Question: I am following answer posted here. <URL>
Everything is same but
'''
Struts2 & Tiles plugin - 2.3.4.1
'''
1.6
UTF-8
3.1.2.RELEASE
2.3.4.1
1.6.6
2.2.2
'''
<!-- Start Extras -->
<dependency>
<groupId>junit</groupId>
<artifactId>junit</artifactId>
<version>4.10</version>
</dependency>
<dependency>
<groupId>javax</groupId>
<artifactId>javaee-web-api</artifactId>
<version>6.0</version>
<scope>provided</scope>
</dependency>
<!-- End Extras -->
<!-- Start sl4j dependencies -->
<dependency>
<groupId>log4j</groupId>
<artifactId>log4j</artifactId>
<version>1.2.17</version>
</dependency>
<!-- End sl4j dependencies -->
<!-- Start Struts2 dependencies -->
<dependency>
<groupId>org.apache.struts</groupId>
<artifactId>struts2-core</artifactId>
<version>${struts2.version}</version>
</dependency>
<!-- End struts2 dependencies -->
<!-- Start Tiles dependencies -->
<dependency>
<groupId>org.slf4j</groupId>
<artifactId>slf4j-simple</artifactId>
<version>${slf4j.version}</version>
</dependency>
<dependency>
<groupId>org.apache.struts</groupId>
<artifactId>struts2-tiles-plugin</artifactId>
<version>${struts2.version}</version>
</dependency>
<dependency>
<groupId>org.apache.tiles</groupId>
<artifactId>tiles-core</artifactId>
<version>${tiles.version}</version>
</dependency>
<dependency>
<groupId>org.apache.tiles</groupId>
<artifactId>tiles-extras</artifactId>
<version>${tiles.version}</version>
</dependency>
<dependency>
<groupId>org.apache.tiles</groupId>
<artifactId>tiles-servlet</artifactId>
<version>${tiles.version}</version>
</dependency>
<!-- End Tiles dependencies -->
'''
'''
Oct 29, 2012 9:51:19 PM org.apache.catalina.core.StandardContext listenerStart
SEVERE: Exception sending context initialized event to listener instance of class org.apache.tiles.extras.complete.CompleteAutoloadTilesListener
java.lang.NullPointerException
at org.apache.tiles.el.JspExpressionFactoryFactory.getExpressionFactory(JspExpressionFactoryFactory.java:61)
at org.apache.tiles.extras.complete.CompleteAutoloadTilesContainerFactory.createELEvaluator(CompleteAutoloadTilesContainerFactory.java:268)
at org.apache.tiles.extras.complete.CompleteAutoloadTilesContainerFactory.createAttributeEvaluatorFactory(CompleteAutoloadTilesContainerFactory.java:204)
at org.apache.tiles.factory.BasicTilesContainerFactory.createContainer(BasicTilesContainerFactory.java:106)
at org.apache.tiles.startup.AbstractTilesInitializer.createContainer(AbstractTilesInitializer.java:124)
at org.apache.tiles.startup.AbstractTilesInitializer.initialize(AbstractTilesInitializer.java:70)
at org.apache.tiles.web.startup.AbstractTilesListener.contextInitialized(AbstractTilesListener.java:62)
at org.apache.catalina.core.StandardContext.listenerStart(StandardContext.java:4791)
at org.apache.catalina.core.StandardContext.startInternal(StandardContext.java:5285)
at org.apache.catalina.util.LifecycleBase.start(LifecycleBase.java:150)
at org.apache.catalina.core.ContainerBase$StartChild.call(ContainerBase.java:1559)
at org.apache.catalina.core.ContainerBase$StartChild.call(ContainerBase.java:1549)
at java.util.concurrent.FutureTask$Sync.innerRun(FutureTask.java:303)
at java.util.concurrent.FutureTask.run(FutureTask.java:138)
at java.util.concurrent.ThreadPoolExecutor$Worker.runTask(ThreadPoolExecutor.java:886)
at java.util.concurrent.ThreadPoolExecutor$Worker.run(ThreadPoolExecutor.java:908)
at java.lang.Thread.run(Thread.java:662)
Oct 29, 2012 9:51:19 PM org.apache.catalina.core.StandardContext startInternal
SEVERE: Error listenerStart
Oct 29, 2012 9:51:19 PM org.apache.catalina.core.StandardContext startInternal
SEVERE: Context [/2_Sruts2_Tiles_JSP] startup failed due to previous errors
'''

'''
<listener>
<listener-class>org.apache.tiles.extras.complete.CompleteAutoloadTilesListener</listener-class>
</listener>
<filter>
<filter-name>struts2</filter-name>
<filter-class>org.apache.struts2.dispatcher.ng.filter.StrutsPrepareAndExecuteFilter</filter-class>
</filter>
<filter-mapping>
<filter-name>struts2</filter-name>
<url-pattern>/*</url-pattern>
</filter-mapping>
'''
'''
<project xmlns="http://maven.apache.org/POM/4.0.0" xmlns:xsi="http://www.w3.org/2001/XMLSchema-instance"
xsi:schemaLocation="http://maven.apache.org/POM/4.0.0 http://maven.apache.org/maven-v4_0_0.xsd">
<modelVersion>4.0.0</modelVersion>
<groupId>com.myapp</groupId>
<artifactId>Struts2_Old_Tiles_JSP_Freemarker</artifactId>
<packaging>war</packaging>
<version>1.0</version>
<name>Struts2_Old_Tiles_JSP_Freemarker WebApp</name>
<url>http://maven.apache.org</url>
<properties>
<java.version>1.6</java.version>
<endorsed.dir>${project.build.directory}/endorsed</endorsed.dir>
<project.build.sourceEncoding>UTF-8</project.build.sourceEncoding>
<netbeans.hint.deploy.server>gfv3ee6</netbeans.hint.deploy.server>
</properties>
<dependencies>
<dependency>
<groupId>org.apache.struts</groupId>
<artifactId>struts2-core</artifactId>
<version>2.3.1.2</version>
</dependency>
<dependency>
<groupId>org.apache.struts</groupId>
<artifactId>struts2-tiles-plugin</artifactId>
<version>2.3.1.2</version>
</dependency>
<dependency>
<groupId>org.apache.tiles</groupId>
<artifactId>tiles-api</artifactId>
<version>2.2.2</version>
</dependency>
<dependency>
<groupId>org.apache.tiles</groupId>
<artifactId>tiles-core</artifactId>
<version>2.2.2</version>
</dependency>
<dependency>
<groupId>org.apache.tiles</groupId>
<artifactId>tiles-extras</artifactId>
<version>2.2.2</version>
</dependency>
<dependency>
<groupId>org.apache.tiles</groupId>
<artifactId>tiles-jsp</artifactId>
<version>2.2.2</version>
</dependency>
<dependency>
<groupId>org.apache.tiles</groupId>
<artifactId>tiles-ognl</artifactId>
<version>2.2.2</version>
</dependency>
<dependency>
<groupId>org.apache.tiles</groupId>
<artifactId>tiles-servlet</artifactId>
<version>2.2.2</version>
</dependency>
<dependency>
<groupId>org.slf4j</groupId>
<artifactId>slf4j-api</artifactId>
<version>1.6.4</version>
</dependency>
<dependency>
<groupId>org.slf4j</groupId>
<artifactId>slf4j-simple</artifactId>
<version>1.6.4</version>
</dependency>
<dependency>
<groupId>log4j</groupId>
<artifactId>log4j</artifactId>
<version>1.2.14</version>
</dependency>
<dependency>
<groupId>org.apache.tiles</groupId>
<artifactId>tiles-freemarker</artifactId>
<version>2.2.2</version>
</dependency>
<dependency>
<groupId>javax</groupId>
<artifactId>javaee-web-api</artifactId>
<version>6.0</version>
<scope>provided</scope>
</dependency>
</dependencies>
<build>
<finalName>Struts2_Old_Tiles_JSP_Freemarker</finalName>
<plugins>
<plugin>
<groupId>org.apache.maven.plugins</groupId>
<artifactId>maven-compiler-plugin</artifactId>
<version>2.5.1</version>
<configuration>
<source>${java.version}</source>
<target>${java.version}</target>
<compilerArguments>
<endorseddirs>${endorsed.dir}</endorseddirs>
</compilerArguments>
</configuration>
</plugin>
<plugin>
<groupId>org.apache.maven.plugins</groupId>
<artifactId>maven-war-plugin</artifactId>
<version>2.1.1</version>
<configuration>
<failOnMissingWebXml>false</failOnMissingWebXml>
</configuration>
</plugin>
<plugin>
<groupId>org.apache.tomcat.maven</groupId>
<artifactId>tomcat7-maven-plugin</artifactId>
<version>2.0</version>
</plugin>
</plugins>
</build>
</project>
'''
'''
<?xml version="1.0" encoding="UTF-8" ?>
<!DOCTYPE struts PUBLIC
"-//Apache Software Foundation//DTD Struts Configuration 2.3//EN"
"http://struts.apache.org/dtds/struts-2.3.dtd">
<struts>
<constant name="struts.devMode" value="true"/>
<constant name="struts.ui.theme" value="simple"/>
<constant name="struts.enable.SlashesInActionNames" value="true"/>
<constant name="struts.mapper.alwaysSelectFullNamespace" value="false"/>
<package name="basicstruts2" namespace="/" extends="tiles-default">
<result-types>
<result-type name="tiles" default="true" class="org.apache.struts2.views.tiles.TilesResult"/>
</result-types>
<action name="/**" class="com.kenmcwilliams.tiles.action.Test">
<result>{1}</result>
</action>
</package>
</struts>
'''
'''
<?xml version="1.0" encoding="UTF-8"?>
<web-app version="2.5" xmlns="http://java.sun.com/xml/ns/javaee" xmlns:xsi="http://www.w3.org/2001/XMLSchema-instance"
xsi:schemaLocation="http://java.sun.com/xml/ns/javaee http://java.sun.com/xml/ns/javaee/web-app_2_5.xsd">
<listener>
<listener-class>org.apache.tiles.extras.complete.CompleteAutoloadTilesListener</listener-class>
</listener>
<filter>
<filter-name>struts2</filter-name>
<filter-class>org.apache.struts2.dispatcher.ng.filter.StrutsPrepareAndExecuteFilter</filter-class>
</filter>
<filter-mapping>
<filter-name>struts2</filter-name>
<url-pattern>/*</url-pattern>
</filter-mapping>
</web-app>
'''
'''
<?xml version="1.0" encoding="UTF-8"?>
<!DOCTYPE tiles-definitions PUBLIC
"-//Apache Software Foundation//DTD Tiles Configuration 2.1//EN"
"http://tiles.apache.org/dtds/tiles-config_2_1.dtd">
<tiles-definitions>
<definition name="baseLayout" template="/WEB-INF/content/tiles/template.jsp">
<put-attribute name="title" value="Default Title"/>
<put-attribute name="header" value="/WEB-INF/content/tiles/header.jsp"/>
<put-attribute name="body" value="/WEB-INF/content/tiles/body.jsp"/>
<put-attribute name="footer" value="/WEB-INF/content/tiles/footer.jsp"/>
<put-attribute name="variable" expression="OGNL:greeting"/>
</definition>
<definition name="test" extends="baseLayout">
<put-attribute name="title" value="Test Title"/>
</definition>
<definition name="WILDCARD:package/*" extends="baseLayout">
<put-attribute name="title" value="{1}" type="string"/>
<put-attribute name="body" value="/WEB-INF/content/tiles/test.ftl"/>
</definition>
<definition name="" extends="baseLayout">
</definition>
</tiles-definitions>
'''
if you use it with Glassfish as tested with the code is working fine
After alot of testing and checking, the problem is with embedded tomcat7 instance which is not working with the above web.xml configuration and genertating error. Below is the 'pom.xml' plugin that if run tomcat7:run will generate the error. Not sure whats the problem.
'''
<plugin>
<groupId>org.apache.tomcat.maven</groupId>
<artifactId>tomcat7-maven-plugin</artifactId>
<version>2.0</version>
<configuration>
<port>8000</port>
</configuration>
</plugin>
'''
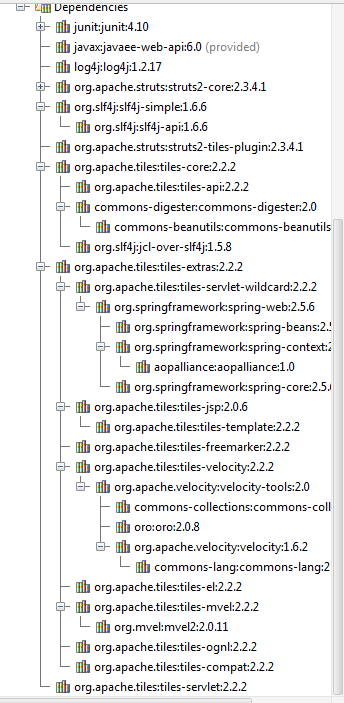
Answer: : The following has been tested to work (struts2 with tiles 2.2.2 and freemarker). Due to time constraints this solution works with struts2 2.3.1.2 and the struts2-tiles-plugin-2.3.1.2 but NOT higher versions. Tried 2.3.4.1 and something broke.
Set up the following: <URL>
: tiles-freemarker,
: org.apache.tiles,
: 2.2.2
Add '/WEB-INF/content/tiles/test.ftl' which contains:
'''
<#assign s=JspTaglibs["/struts-tags"] />
<@s.textfield name="test"/>
'''
One line has been added to tiles.xml '<put-attribute name="body" value="/WEB-INF/content/tiles/test.ftl"/>' under the 'WILDCARD:package/*' definition.
'''
<?xml version="1.0" encoding="UTF-8"?>
<!DOCTYPE tiles-definitions PUBLIC
"-//Apache Software Foundation//DTD Tiles Configuration 2.1//EN"
"http://tiles.apache.org/dtds/tiles-config_2_1.dtd">
<tiles-definitions>
<definition name="baseLayout" template="/WEB-INF/content/tiles/template.jsp">
<put-attribute name="title" value="Default Title"/>
<put-attribute name="header" value="/WEB-INF/content/tiles/header.jsp"/>
<put-attribute name="body" value="/WEB-INF/content/tiles/body.jsp"/>
<put-attribute name="footer" value="/WEB-INF/content/tiles/footer.jsp"/>
<put-attribute name="variable" expression="OGNL:greeting"/>
</definition>
<definition name="test" extends="baseLayout">
<put-attribute name="title" value="Test Title"/>
</definition>
<definition name="WILDCARD:package/*" extends="baseLayout">
<put-attribute name="title" value="{1}" type="string"/>
<put-attribute name="body" value="/WEB-INF/content/tiles/test.ftl"/>
</definition>
<definition name="" extends="baseLayout">
</definition>
</tiles-definitions>
'''
:
My applicaton context is 'http://localhost:8080/Struts2Tiles2_2_2Example/' appending 'package/bla' we have 'http://localhost:8080/Struts2Tiles2_2_2Example/package/bla'and we will see a text field rendered by velocity incorporated into the view, and the title bar will say 'bla'.
new content:
:
'''
<project xmlns="http://maven.apache.org/POM/4.0.0" xmlns:xsi="http://www.w3.org/2001/XMLSchema-instance"
xsi:schemaLocation="http://maven.apache.org/POM/4.0.0 http://maven.apache.org/xsd/maven-4.0.0.xsd">
<modelVersion>4.0.0</modelVersion>
<groupId>com.kenmcwilliams</groupId>
<artifactId>Struts2Tiles2_2_2Example</artifactId>
<version>1.0-SNAPSHOT</version>
<packaging>war</packaging>
<name>Struts2Tiles2_2_2Example</name>
<properties>
<endorsed.dir>${project.build.directory}/endorsed</endorsed.dir>
<project.build.sourceEncoding>UTF-8</project.build.sourceEncoding>
<netbeans.hint.deploy.server>gfv3ee6</netbeans.hint.deploy.server>
</properties>
<dependencies>
<dependency>
<groupId>org.apache.struts</groupId>
<artifactId>struts2-core</artifactId>
<version>2.3.1.2</version>
</dependency>
<dependency>
<groupId>org.apache.struts</groupId>
<artifactId>struts2-tiles-plugin</artifactId>
<version>2.3.1.2</version>
</dependency>
<dependency>
<groupId>org.apache.tiles</groupId>
<artifactId>tiles-api</artifactId>
<version>2.2.2</version>
</dependency>
<dependency>
<groupId>org.apache.tiles</groupId>
<artifactId>tiles-core</artifactId>
<version>2.2.2</version>
</dependency>
<dependency>
<groupId>org.apache.tiles</groupId>
<artifactId>tiles-extras</artifactId>
<version>2.2.2</version>
</dependency>
<dependency>
<groupId>org.apache.tiles</groupId>
<artifactId>tiles-jsp</artifactId>
<version>2.2.2</version>
</dependency>
<dependency>
<groupId>org.apache.tiles</groupId>
<artifactId>tiles-ognl</artifactId>
<version>2.2.2</version>
</dependency>
<dependency>
<groupId>org.apache.tiles</groupId>
<artifactId>tiles-servlet</artifactId>
<version>2.2.2</version>
</dependency>
<dependency>
<groupId>org.slf4j</groupId>
<artifactId>slf4j-api</artifactId>
<version>1.6.4</version>
</dependency>
<dependency>
<groupId>org.slf4j</groupId>
<artifactId>slf4j-simple</artifactId>
<version>1.6.4</version>
</dependency>
<dependency>
<groupId>log4j</groupId>
<artifactId>log4j</artifactId>
<version>1.2.14</version>
</dependency>
<dependency>
<groupId>org.apache.tiles</groupId>
<artifactId>tiles-freemarker</artifactId>
<version>2.2.2</version>
</dependency>
<dependency>
<groupId>javax</groupId>
<artifactId>javaee-web-api</artifactId>
<version>6.0</version>
<scope>provided</scope>
</dependency>
</dependencies>
<build>
<plugins>
<plugin>
<groupId>org.apache.maven.plugins</groupId>
<artifactId>maven-compiler-plugin</artifactId>
<version>2.3.2</version>
<configuration>
<source>1.7</source>
<target>1.7</target>
<compilerArguments>
<endorseddirs>${endorsed.dir}</endorseddirs>
</compilerArguments>
</configuration>
</plugin>
<plugin>
<groupId>org.apache.maven.plugins</groupId>
<artifactId>maven-war-plugin</artifactId>
<version>2.1.1</version>
<configuration>
<failOnMissingWebXml>false</failOnMissingWebXml>
</configuration>
</plugin>
<plugin>
<groupId>org.apache.maven.plugins</groupId>
<artifactId>maven-dependency-plugin</artifactId>
<version>2.1</version>
<executions>
<execution>
<phase>validate</phase>
<goals>
<goal>copy</goal>
</goals>
<configuration>
<outputDirectory>${endorsed.dir}</outputDirectory>
<silent>true</silent>
<artifactItems>
<artifactItem>
<groupId>javax</groupId>
<artifactId>javaee-endorsed-api</artifactId>
<version>6.0</version>
<type>jar</type>
</artifactItem>
</artifactItems>
</configuration>
</execution>
</executions>
</plugin>
</plugins>
</build>
</project>
'''
'''
<?xml version="1.0" encoding="UTF-8"?>
<web-app version="2.5" xmlns="http://java.sun.com/xml/ns/javaee" xmlns:xsi="http://www.w3.org/2001/XMLSchema-instance" xsi:schemaLocation="http://java.sun.com/xml/ns/javaee http://java.sun.com/xml/ns/javaee/web-app_2_5.xsd">
<listener>
<listener-class>org.apache.tiles.extras.complete.CompleteAutoloadTilesListener</listener-class>
</listener>
<filter>
<filter-name>struts2</filter-name>
<filter-class>org.apache.struts2.dispatcher.ng.filter.StrutsPrepareAndExecuteFilter</filter-class>
</filter>
<filter-mapping>
<filter-name>struts2</filter-name>
<url-pattern>/*</url-pattern>
</filter-mapping>
</web-app>
'''